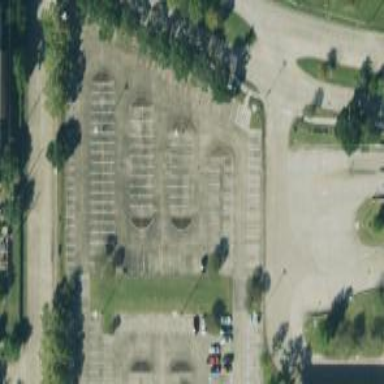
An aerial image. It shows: Parking space.